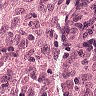
Metastatic tissue present: no